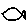
Label: fish